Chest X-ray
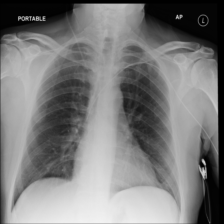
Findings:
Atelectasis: negative
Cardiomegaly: negative
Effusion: negative
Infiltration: negative
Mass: negative
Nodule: negative
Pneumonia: negative
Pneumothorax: negative
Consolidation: negative
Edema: negative
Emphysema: negative
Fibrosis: negative
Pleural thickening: negative
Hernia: negative